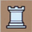
Piece: wR